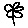
Label: flower